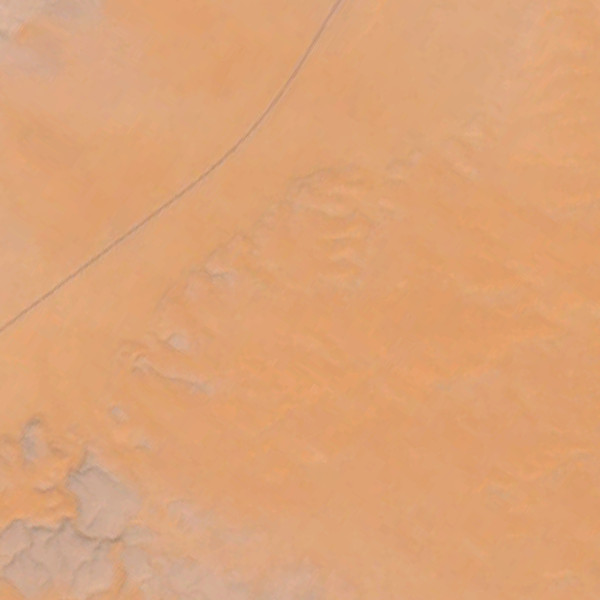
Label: Desert